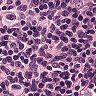
Metastatic tissue present: yes